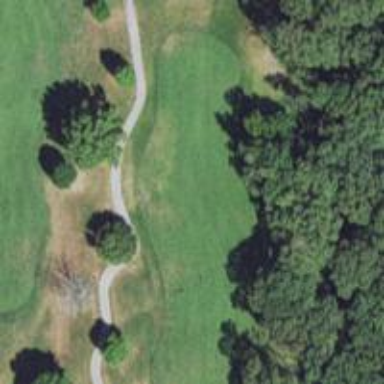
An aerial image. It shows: View of golf hole.